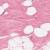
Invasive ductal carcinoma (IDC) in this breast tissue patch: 0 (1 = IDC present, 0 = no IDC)